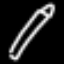
Label: pencil